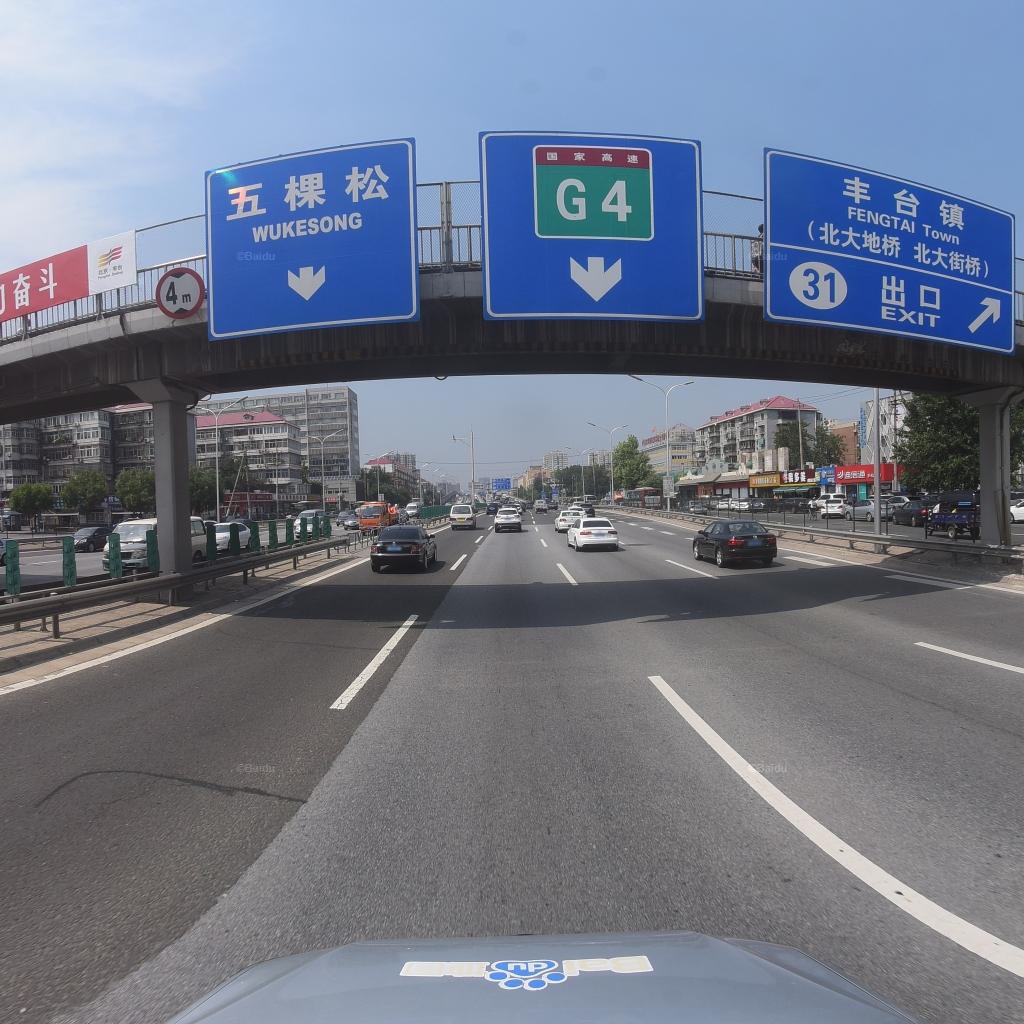
Region: Fengtai
Road damage annotations: longitudinal patch, transverse patch, transverse patch